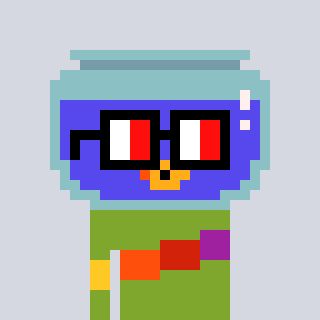
a pixel art character with square glasses with black frames and red eyes, a goldfish-shaped head and a slimegreen-colored body on a cool background